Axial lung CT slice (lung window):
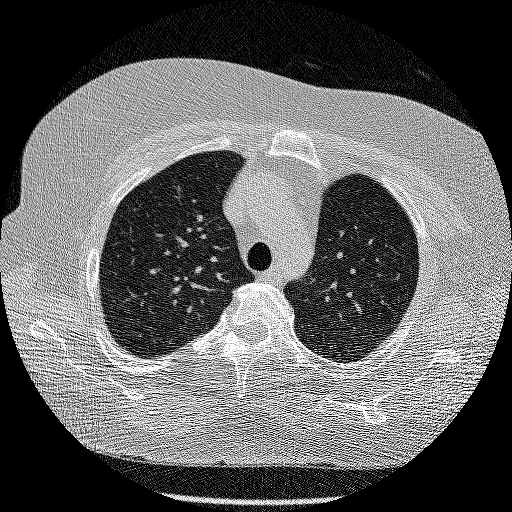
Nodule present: no